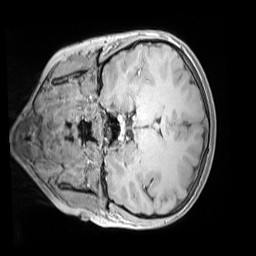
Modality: MP2RAGE
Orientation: coronal
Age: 10
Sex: female
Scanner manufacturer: siemens
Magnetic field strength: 3 T
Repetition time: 4 s
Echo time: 0.00303 s